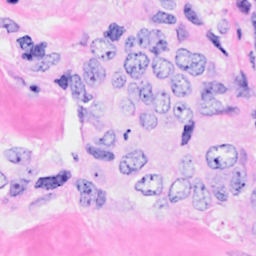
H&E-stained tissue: Breast